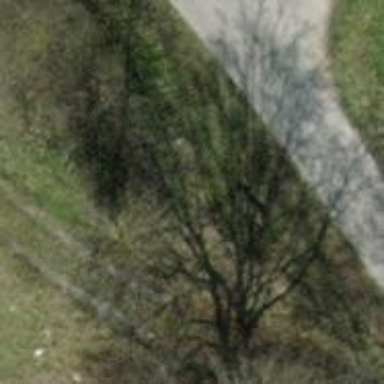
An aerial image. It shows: Brown bench.